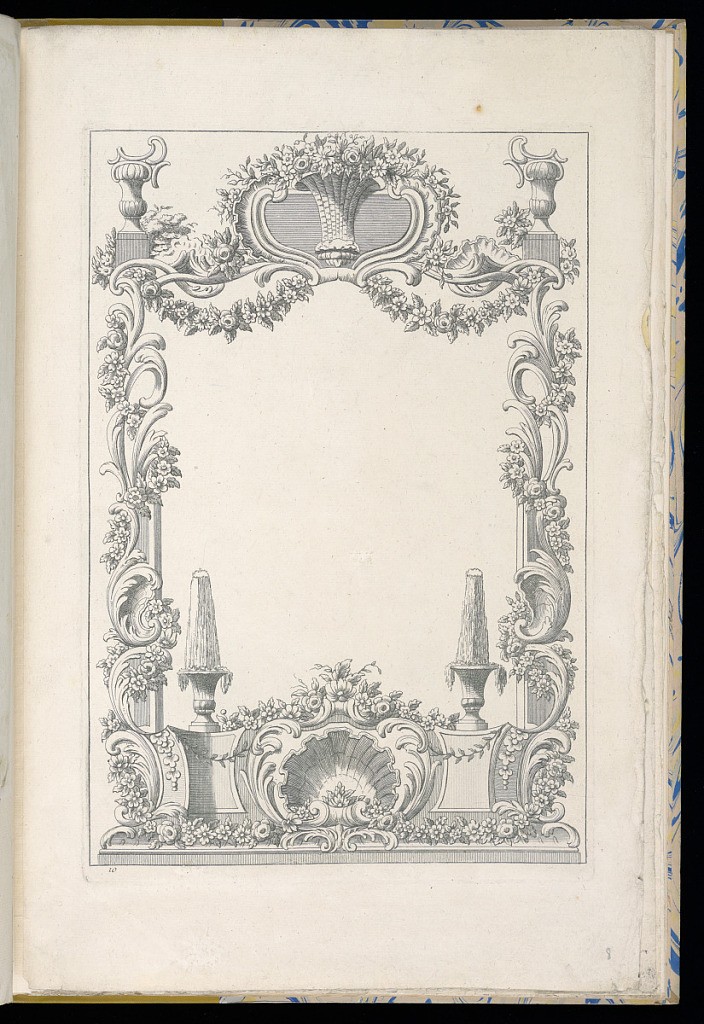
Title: Ornamental Frame Design
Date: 18th century
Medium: Etching on laid paper
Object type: Print
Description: Design for a frame decorated with basket of flowers, fountains, vases, scrolls, floral garland, and scallop shell.